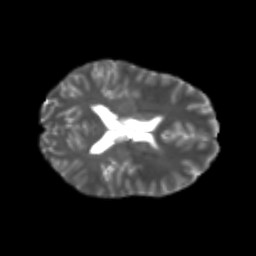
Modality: T2w
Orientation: axial
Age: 22
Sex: male
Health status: healthy
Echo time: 0.074 s